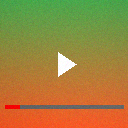
Screen state: on